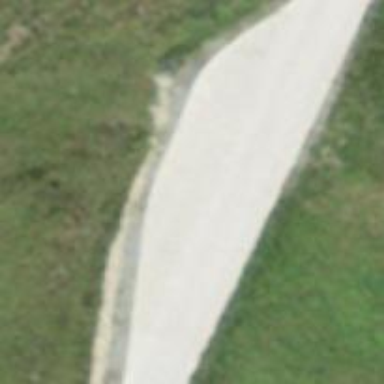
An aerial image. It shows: Passing place on the road.